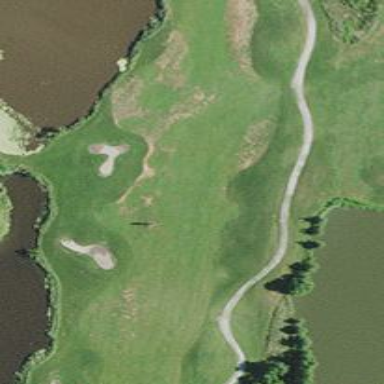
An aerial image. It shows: View of golf hole.